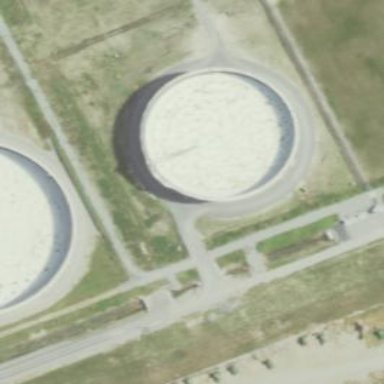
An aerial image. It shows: Storage tank that is man-made.